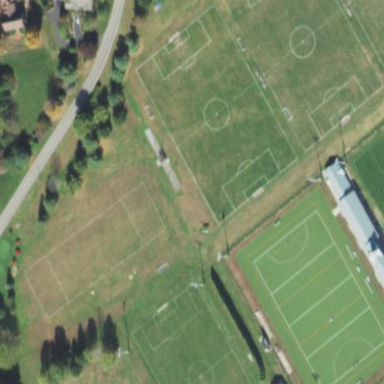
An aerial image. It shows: Lacrosse pitch for leisure sports activities.